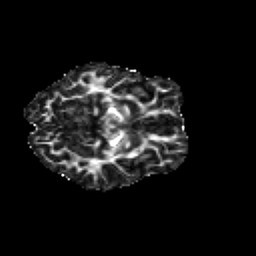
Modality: FA
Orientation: axial
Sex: female
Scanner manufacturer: siemens
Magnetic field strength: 3 T
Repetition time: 5 s
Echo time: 0.071 s